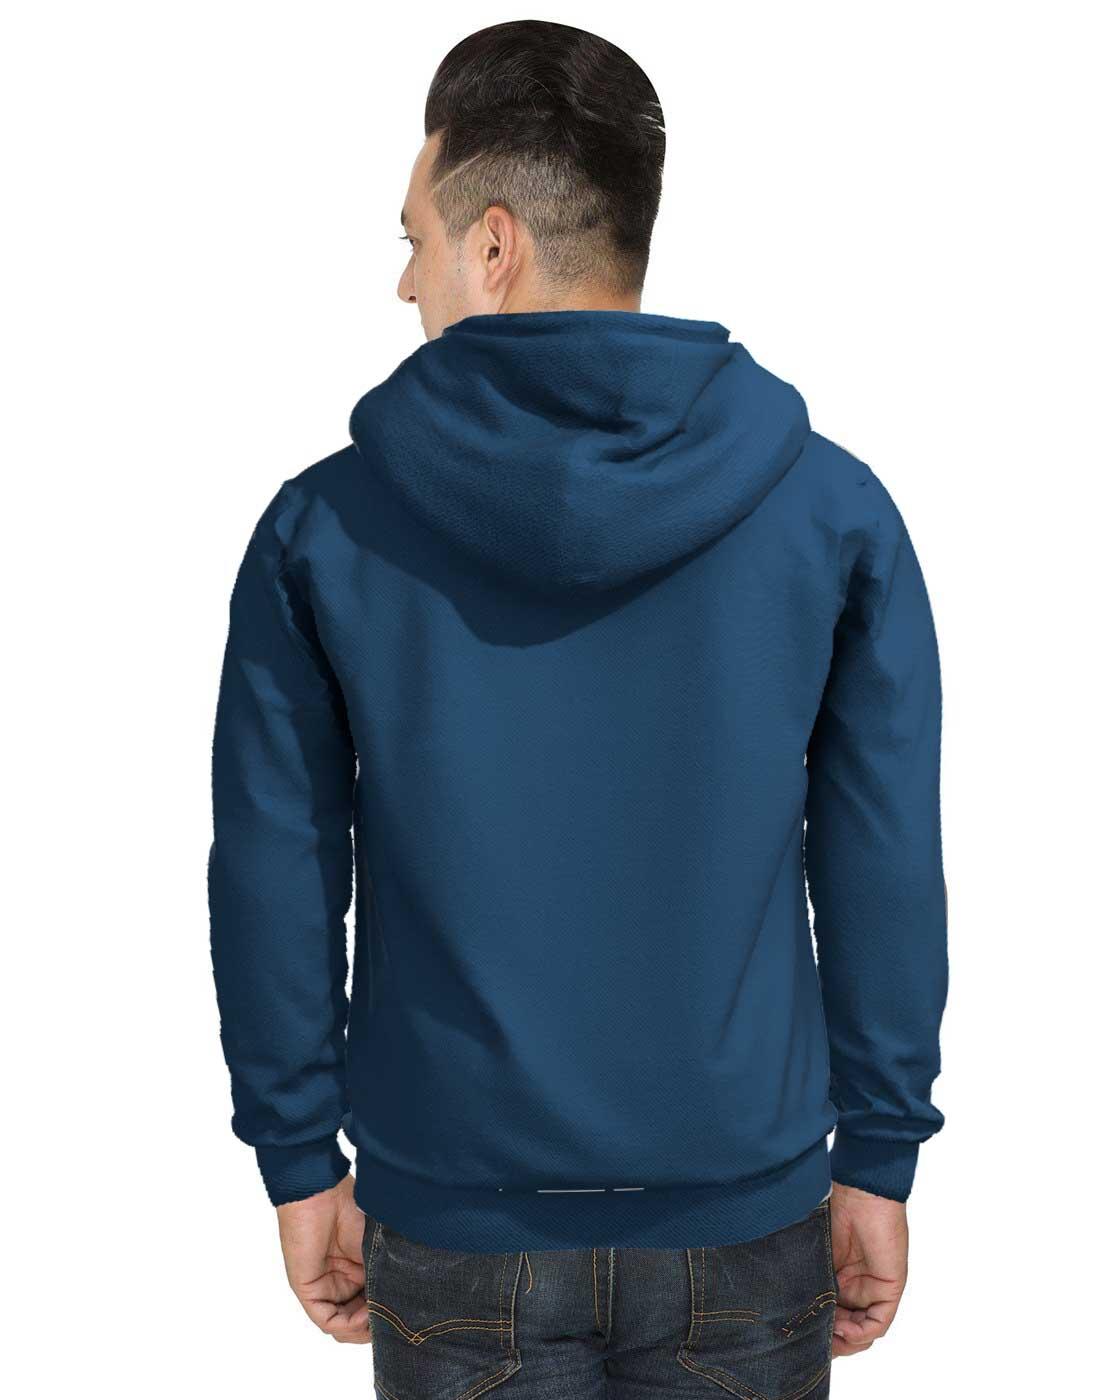
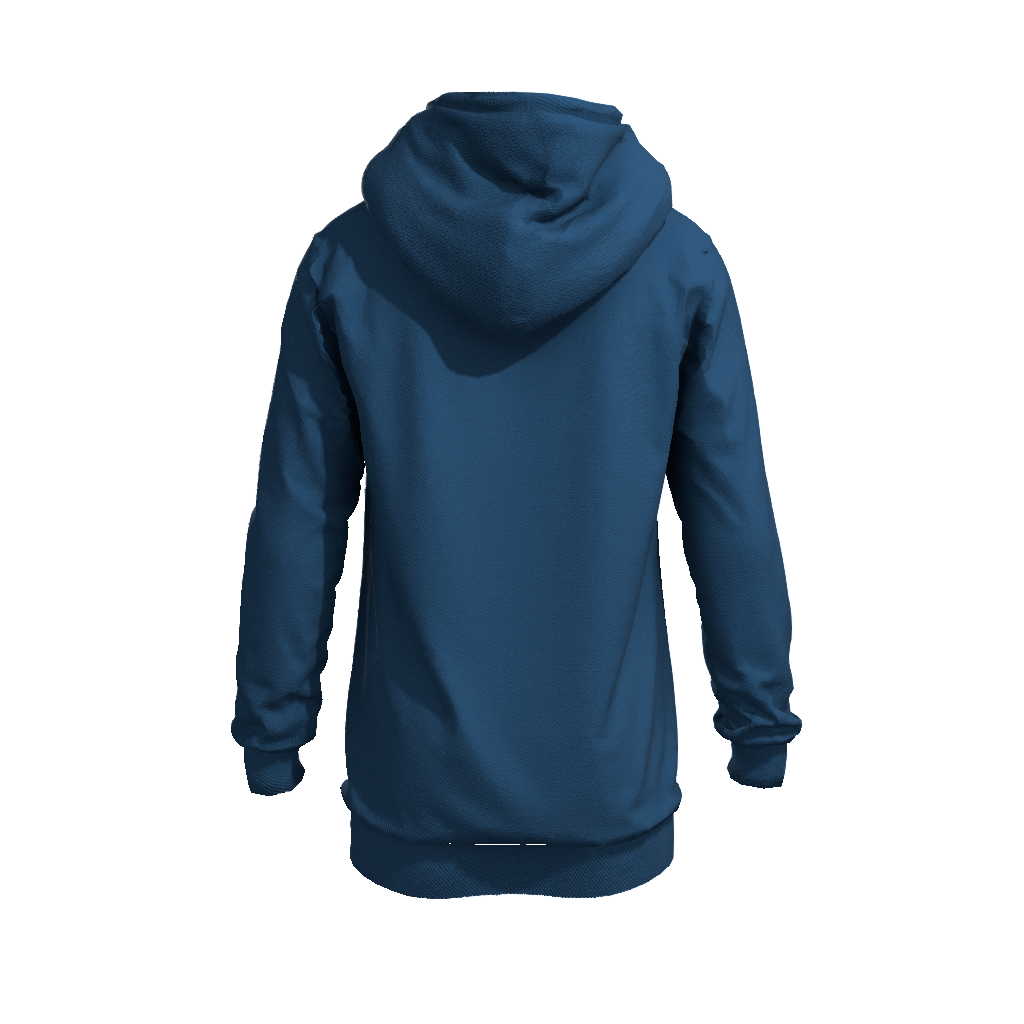
Clothing description: blue indigo classic fit hooded sweatshirt